Question: i have a Grid which contains more than 100 records at every time.When i am trying to print the data using javascript. It able to print the grid data.But my problem is to be in every page not having the page header and at the sametime the final record data is missing .i need to fix this issue anyone help me to improve
'''
self.print();
'''
i am using this command for initiate print.after that
'''
var gridid = "#grid";
$("#pageheader").show();
$("#pageheader").clone().addClass("clonecopy").appendTo("body");
$(gridid).clone().addClass("clonecopy").appendTo("body");'
'''
By this coding used for print only my Grid in print screen.

and i need to fix this by 15 records per page and headers(for every page)
'''
function printControl(){
var table = document.getElementById("DataList1");
var count = table.rows.length;
for (var i = 0; i < count; i++) {
if ((i % 4 == 0)&&(i!=0)) {
table.rows[i].style.cssText = "page-break-after:always";
}
}
}
'''
and also i am using this code but i cant get the result..
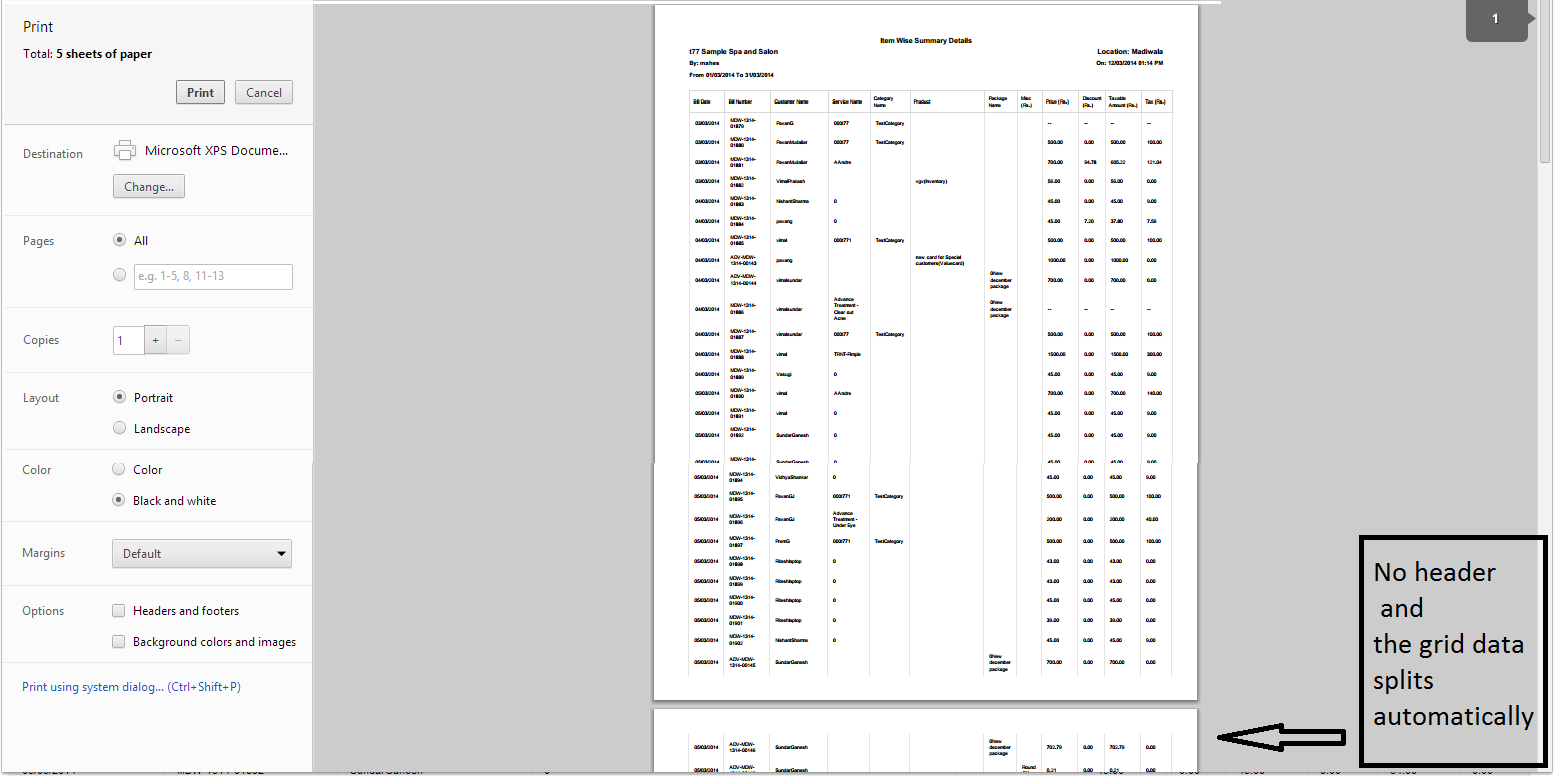
Answer: Making a few assumptions here, but it would look similar to below:
'''
var count = 0;
var page = $('<div></div>');
$('#grid').children().each(function(){
if( count == 0 ){
$("#pageheader").clone().addClass("clonecopy").appendTo(page);
}
$(this).clone().addClass("clonecopy").appendTo(page);
count += 1;
if( count == 15 ){
page.appendTo("body");
page = $('<div></div>');
count = 0;
}
});
'''